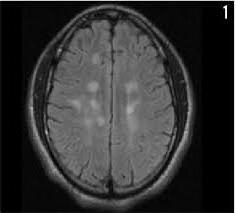
Label: notumor